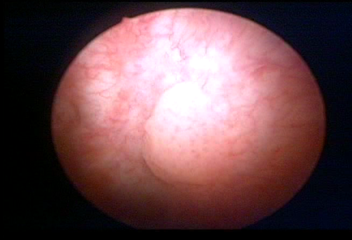
Modality: WLC
Class: Malignant
Subclass: LowGradePapillary
Lesion: L2
Stage: Ta
Morphology: Papillary
Bladder cancer association: Yes
Annotated structures: Tumor